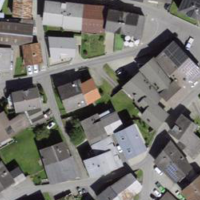
EUNIS habitat code: 54
Species observed at this site:
Passer domesticus
Oedipoda caerulescens